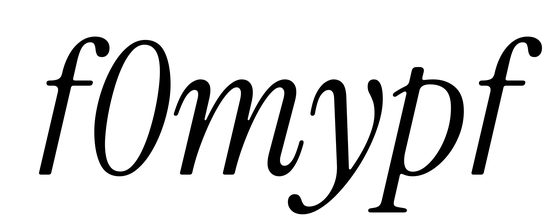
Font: InstrumentSerif-Italic